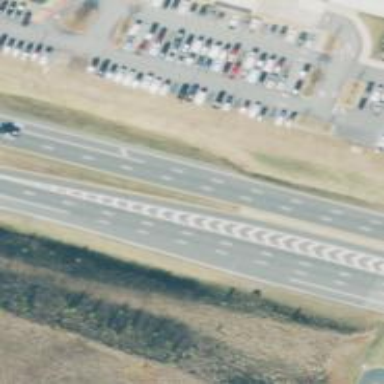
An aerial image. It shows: Primary link road with asphalt surface.